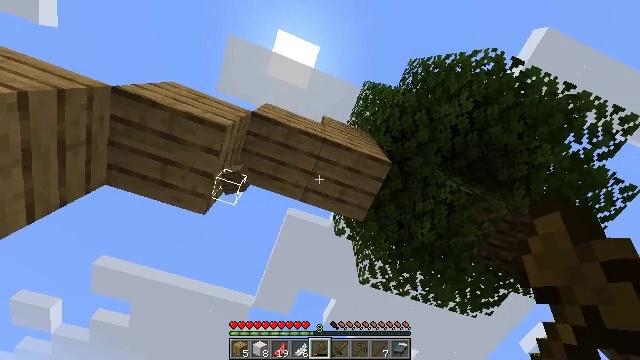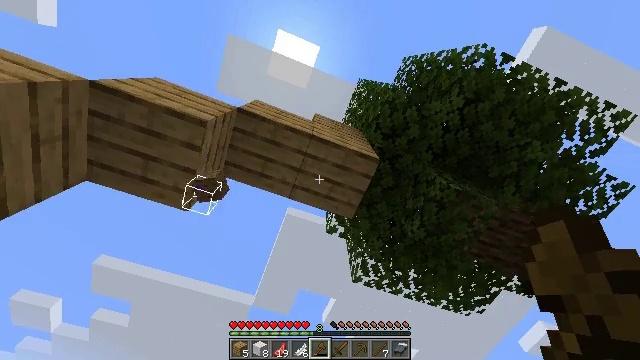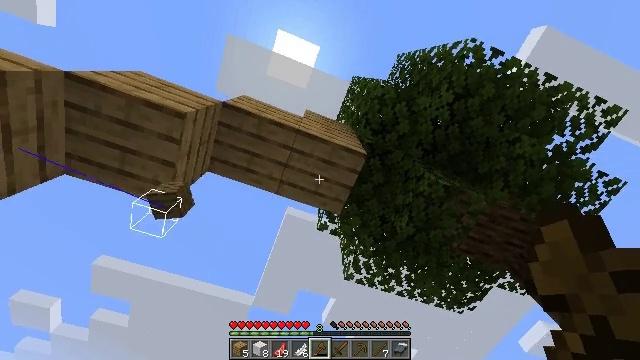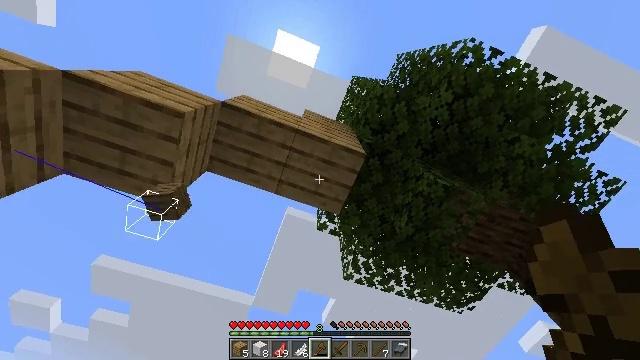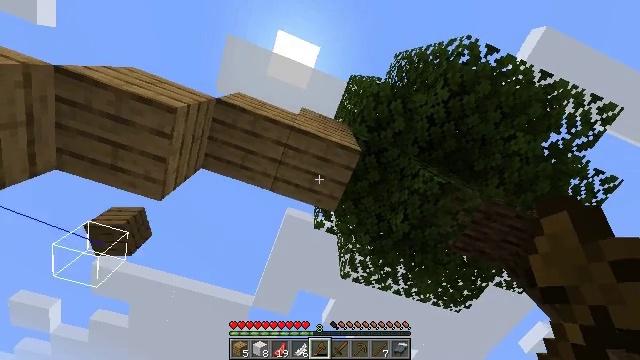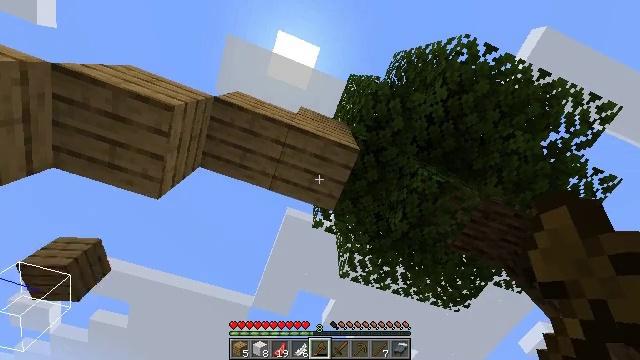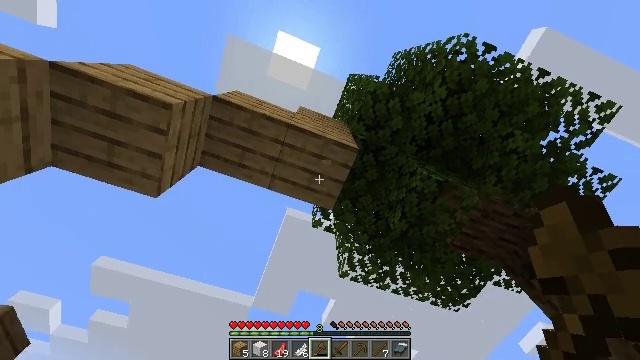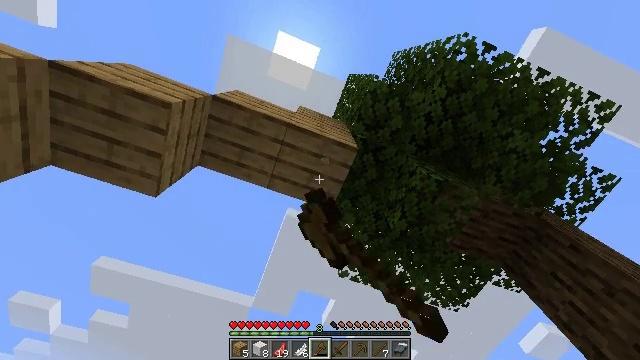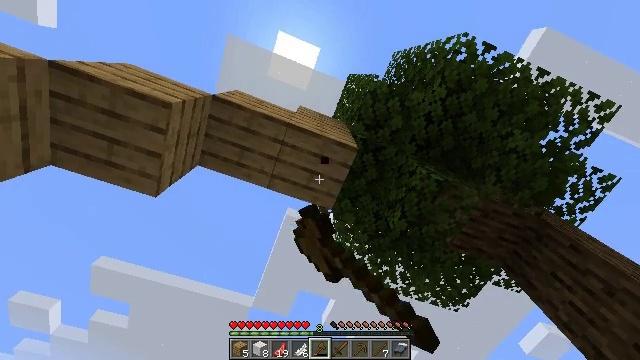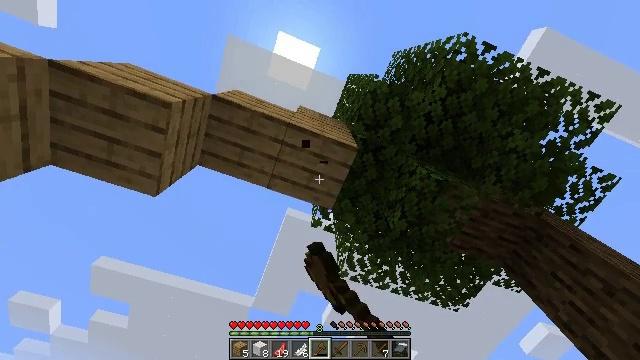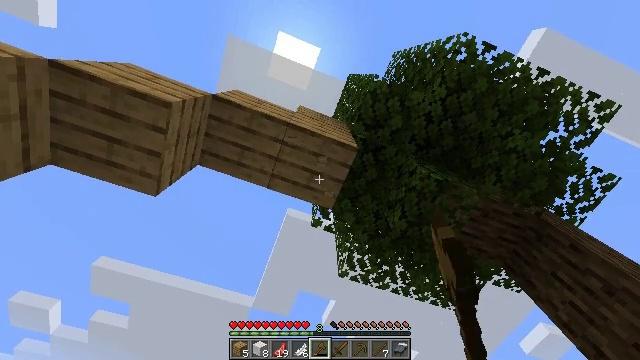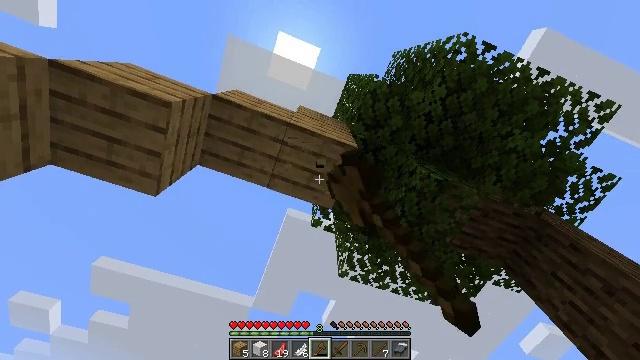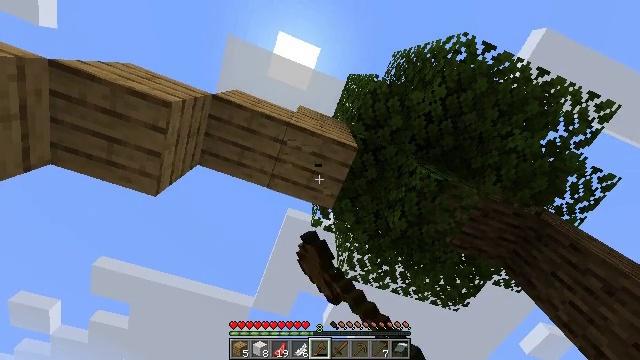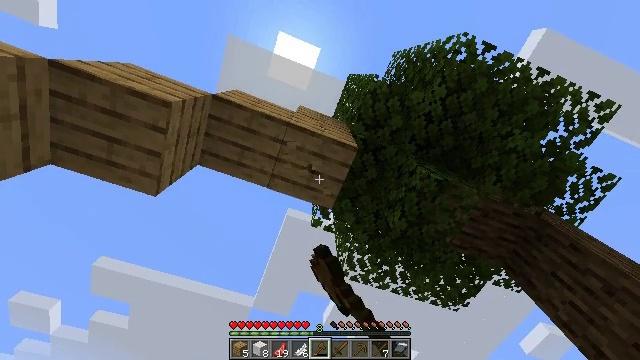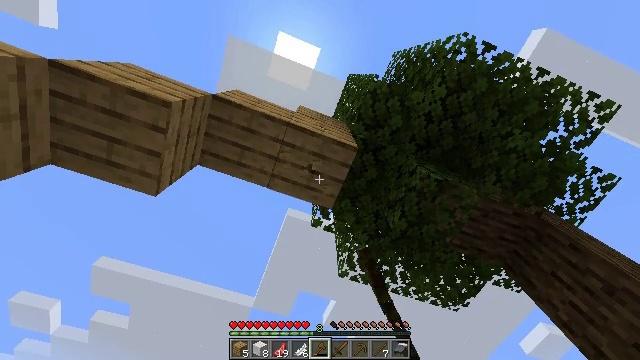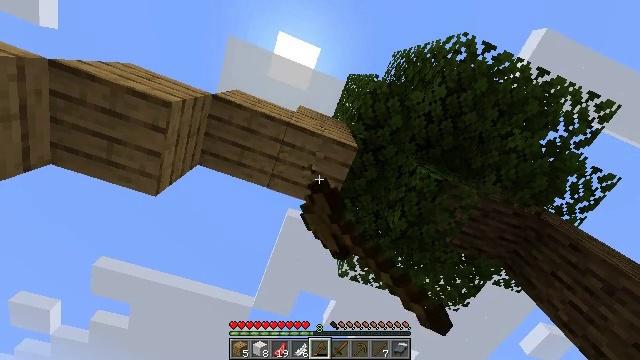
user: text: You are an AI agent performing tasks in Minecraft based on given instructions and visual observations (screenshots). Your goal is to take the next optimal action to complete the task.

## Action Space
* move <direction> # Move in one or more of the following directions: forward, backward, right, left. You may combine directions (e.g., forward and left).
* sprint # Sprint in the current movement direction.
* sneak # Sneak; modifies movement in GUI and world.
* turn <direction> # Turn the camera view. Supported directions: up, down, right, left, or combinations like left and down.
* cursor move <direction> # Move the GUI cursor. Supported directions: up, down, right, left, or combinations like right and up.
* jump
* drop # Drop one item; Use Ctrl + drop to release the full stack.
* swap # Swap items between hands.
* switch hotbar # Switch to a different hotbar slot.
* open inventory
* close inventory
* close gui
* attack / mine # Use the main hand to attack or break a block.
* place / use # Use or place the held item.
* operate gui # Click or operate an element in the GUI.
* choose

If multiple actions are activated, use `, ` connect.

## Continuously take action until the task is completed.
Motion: motion action
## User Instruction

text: Collect the oak planks from the structure.
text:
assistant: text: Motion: move right
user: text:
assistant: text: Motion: no_op
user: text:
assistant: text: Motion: no_op
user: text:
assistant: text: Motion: no_op
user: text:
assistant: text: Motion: no_op
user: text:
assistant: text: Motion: attack / mine
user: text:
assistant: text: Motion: attack / mine
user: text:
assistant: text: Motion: attack / mine
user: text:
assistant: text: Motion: attack / mine
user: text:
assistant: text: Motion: attack / mine
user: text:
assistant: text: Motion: attack / mine
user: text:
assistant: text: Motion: attack / mine
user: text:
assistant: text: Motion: attack / mine
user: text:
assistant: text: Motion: attack / mine
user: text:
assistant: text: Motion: attack / mine
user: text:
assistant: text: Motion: attack / mine
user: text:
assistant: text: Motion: attack / mine
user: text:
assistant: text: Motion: attack / mine
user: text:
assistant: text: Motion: attack / mine
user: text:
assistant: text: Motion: attack / mine
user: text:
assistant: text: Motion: attack / mine
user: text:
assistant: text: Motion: attack / mine
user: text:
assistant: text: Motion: attack / mine
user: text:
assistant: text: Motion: attack / mine
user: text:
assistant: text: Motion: attack / mine
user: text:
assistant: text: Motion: attack / mine
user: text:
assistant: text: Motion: attack / mine
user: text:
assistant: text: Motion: attack / mine
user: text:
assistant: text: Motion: attack / mine
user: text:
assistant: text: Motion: attack / mine